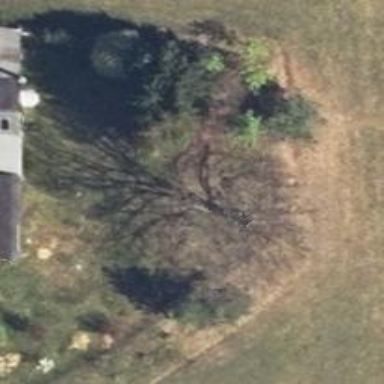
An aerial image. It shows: Deciduous tree with broadleaved leaves.